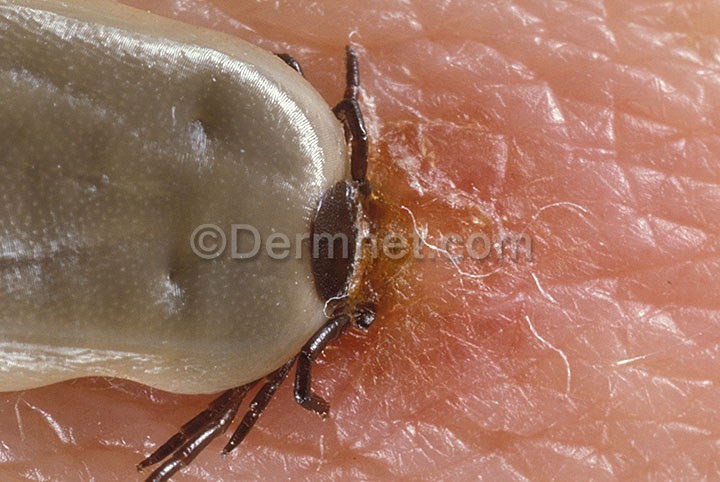
Disease: Scabies Lyme Disease and other Infestations and Bites